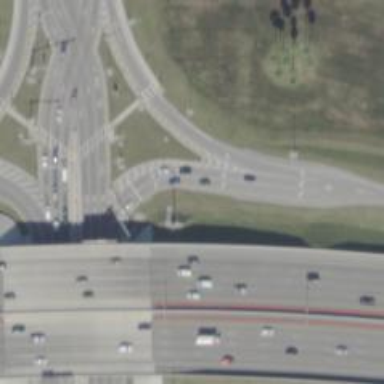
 featuring diverging diamond interchange (DDI)."